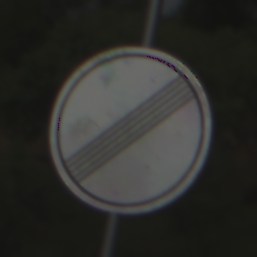
Verkehrszeichen: EndeSaemtlicherBegrenzungen
Umgebung: Outdoor, Nature
Tageszeit: Midday
Wetter: PartlyCloudy
Licht: Natural
Jahreszeit: NotSpecified
Kontrast: HighContrast